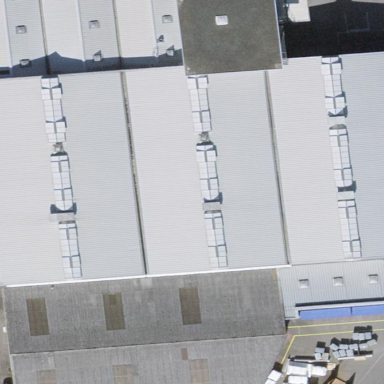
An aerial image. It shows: Industrial building.